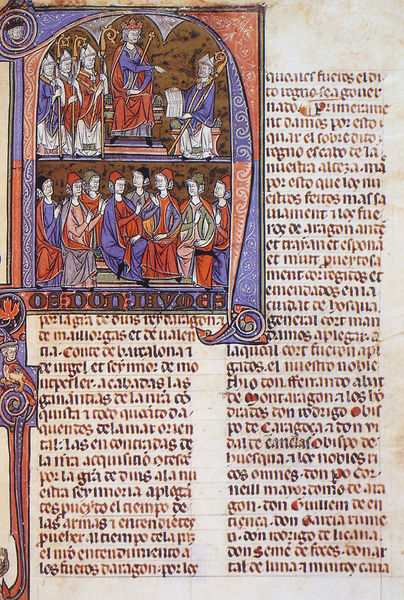
Titel: Vidal Mayor
Institution: Los Angeles, The J. Paul Getty Museum)
Schlagwörter: blau, hand, weiß, sitzen, geste, männer, rot, ornament, mützen, gesten, hände, gold, mantel, gotik, krone, schrift, papier, stab, spalten, bischof, bishops, blue, chair, church, cloaks, crown, hat, king, könig, men, people, priest, red, religious, robes, steps, thron, throne, white, black, gray, group, old, seated, sitting, talking, picture, pink, brown, zeigen, buch, illustration, text, buchstabe, initiale, herrscher, gotisch, christus, greek, roman, klerus, romanik, bischöfe, geistliche, scroll, paper, jünger, purple, bird, miniatur, faces, writing, hofstaat, handschrift, zepter, letter, groteske, royal, ancient, arms, romanisch, latein, jesus, monk, english, medieval, rat, animal, initial, cloth, finger, bischofsstab, book, buchmalerei, majuskel, codex, mitren, pointing, script, stick, page, sceptre, priests, latin, illumination, words, clerus, manuscript, sphinx, initialie, queen, capital, sticks, kneel, ruler, n, praise, language, sitiing, disciples, illuminated, servent, teacher, siting, staffs, lined, boschöfe, bucchmalerei, bishop, beneventana, olden, ancienyt